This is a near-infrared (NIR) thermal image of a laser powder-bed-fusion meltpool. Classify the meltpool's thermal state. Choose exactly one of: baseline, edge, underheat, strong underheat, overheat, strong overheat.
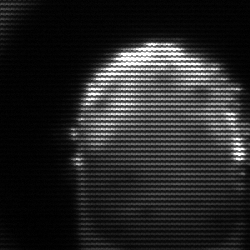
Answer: baseline